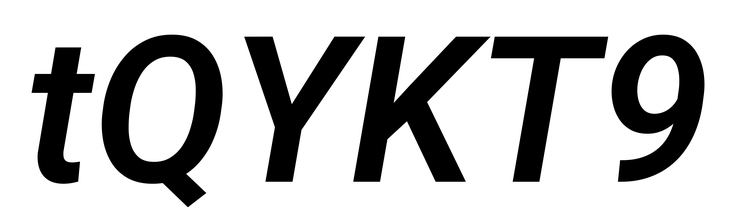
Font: Roboto-Italic_SemiBold_Italic